Question: i am a beginner in jsp, i was trying to list the users from the database,
here is my code:
Login.jsp
'''
<%@ page language="java" contentType="text/html; charset=ISO-8859-1"
pageEncoding="ISO-8859-1"
import="java.io.*,java.util.*,java.sql.*"%>
<%@ taglib prefix="c" uri="http://java.sun.com/jsp/jstl/core" %>
<%@ taglib uri="http://java.sun.com/jsp/jstl/sql" prefix="sql"%>
<!DOCTYPE html PUBLIC "-//W3C//DTD HTML 4.01 Transitional//EN" "http://www.w3.org/TR/html4/loose.dtd">
<html>
<head>
<meta http-equiv="Content-Type" content="text/html; charset=ISO-8859-1">
<title>InfoVisual</title>
<link rel="stylesheet" href="css/style.css" type="text/css" media="screen">
</head>
<body>
<sql:setDataSource var="chh_cw" driver="com.mysql.jdbc.Driver"
url="jdbc:mysql://localhost/chh-cw"
user="root" password="1234"/>
<sql:query dataSource="${chh_cw}" var="result">
select DispUserName from user_mst;
</sql:query>
<table border="1" width="100%">
<tr>
<th>District</th>
</tr>
<c:forEach var="row" items="${result.rows}">
<tr>
<td><c:out value="${row.DispUserName}"/></td>
</tr>
</c:forEach>
</table>
<form method="post" action="Login">
<div class="login">
Select District
<select name="district">
</select>
<br />Username <input type="text" name="username"/>
<br />Password <input type="password" name="pswd"/>
<br /><input type="submit" name="submit" value="Login"/>
</div>
</form>
</body>
</html>
'''
i referred to the site tutorialspoint: <URL>
but i am getting this error(it's quite long, sorry for that):
'''
org.apache.jasper.JasperException: An exception occurred processing JSP page /Login.jsp at line 17
14: <link rel="stylesheet" href="css/style.css" type="text/css" media="screen">
15: </head>
16: <body>
17: <sql:setDataSource var="chh_cw" driver="com.mysql.jdbc.Driver"
18: url="jdbc:mysql://localhost/chh-cw"
19: user="root" password="1234"/>
20: <sql:query dataSource="${chh_cw}" var="result">
Stacktrace:
org.apache.jasper.servlet.JspServletWrapper.handleJspException(JspServletWrapper.java:568)
org.apache.jasper.servlet.JspServletWrapper.service(JspServletWrapper.java:455)
org.apache.jasper.servlet.JspServlet.serviceJspFile(JspServlet.java:390)
org.apache.jasper.servlet.JspServlet.service(JspServlet.java:334)
javax.servlet.http.HttpServlet.service(HttpServlet.java:722)
root cause
javax.servlet.ServletException: javax.servlet.jsp.JspTagException: In &lt;driver&gt;, invalid driver class name: "java.lang.ClassNotFoundException: com.mysql.jdbc.Driver"
org.apache.jasper.runtime.PageContextImpl.doHandlePageException(PageContextImpl.java:908)
org.apache.jasper.runtime.PageContextImpl.handlePageException(PageContextImpl.java:841)
org.apache.jsp.Login_jsp._jspService(Login_jsp.java:126)
org.apache.jasper.runtime.HttpJspBase.service(HttpJspBase.java:70)
javax.servlet.http.HttpServlet.service(HttpServlet.java:722)
org.apache.jasper.servlet.JspServletWrapper.service(JspServletWrapper.java:432)
org.apache.jasper.servlet.JspServlet.serviceJspFile(JspServlet.java:390)
org.apache.jasper.servlet.JspServlet.service(JspServlet.java:334)
javax.servlet.http.HttpServlet.service(HttpServlet.java:722)
root cause
java.lang.ClassNotFoundException: com.mysql.jdbc.Driver
org.apache.catalina.loader.WebappClassLoader.loadClass(WebappClassLoader.java:1714)
org.apache.catalina.loader.WebappClassLoader.loadClass(WebappClassLoader.java:1559)
java.lang.Class.forName0(Native Method)
java.lang.Class.forName(Class.java:270)
org.apache.taglibs.standard.tag.common.sql.DataSourceWrapper.setDriverClassName(DataSourceWrapper.java:55)
org.apache.taglibs.standard.tag.common.sql.SetDataSourceTagSupport.doStartTag(SetDataSourceTagSupport.java:111)
org.apache.jsp.Login_jsp._jspx_meth_sql_005fsetDataSource_005f0(Login_jsp.java:152)
org.apache.jsp.Login_jsp._jspService(Login_jsp.java:92)
org.apache.jasper.runtime.HttpJspBase.service(HttpJspBase.java:70)
javax.servlet.http.HttpServlet.service(HttpServlet.java:722)
org.apache.jasper.servlet.JspServletWrapper.service(JspServletWrapper.java:432)
org.apache.jasper.servlet.JspServlet.serviceJspFile(JspServlet.java:390)
org.apache.jasper.servlet.JspServlet.service(JspServlet.java:334)
javax.servlet.http.HttpServlet.service(HttpServlet.java:722)
'''
here is my project structure:

sorry this question became too long. please guide me through this problem. Thanx :)
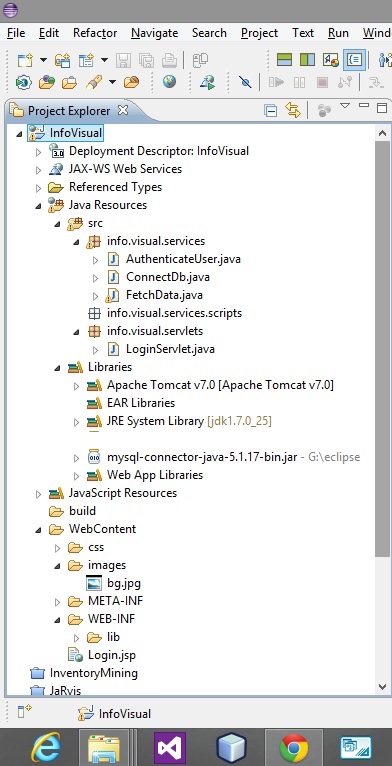
Answer: The problem is that you have not included the MySQL driver in your project. It is clearly stated in the stacktrace:
> java.lang.ClassNotFoundException: com.mysql.jdbc.Driver
For web application projects, make sure to drop all the third party libraries (i.e. jars) in WEB-INF/lib folder, nowhere else.
Also, by your image, seems that you have two MySQL Drivers. Use one only, get rid of the other.
More info:
- <URL>